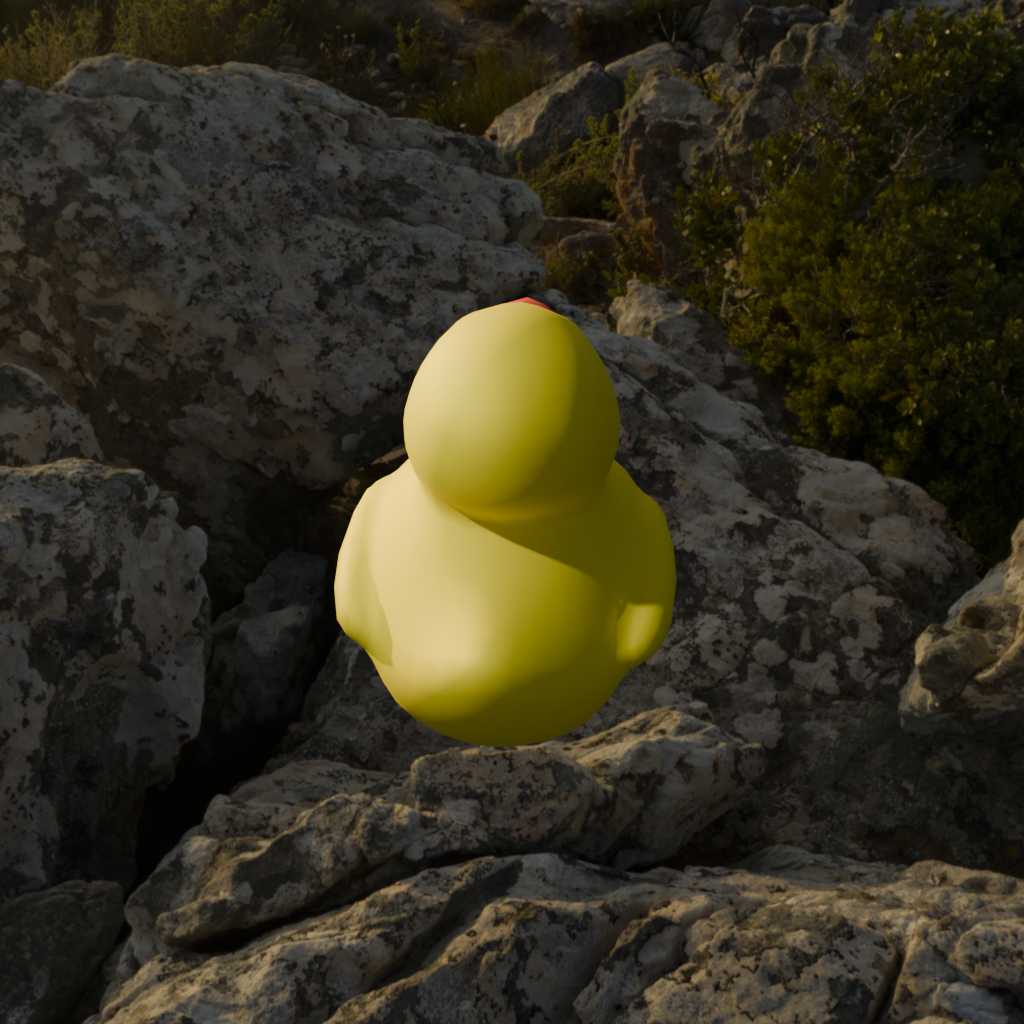
an image of a yellow rubber duck seen from <back_top> in a golden sunset over rocky mountains.